Field crop: maize
Growth stage: 2
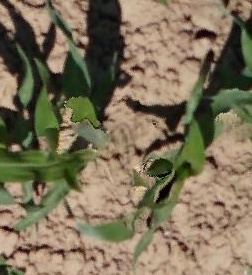
Species: maize